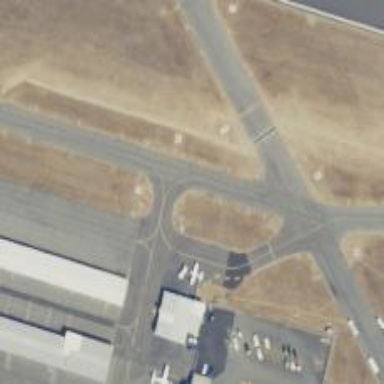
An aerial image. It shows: Image of taxiway at airport.